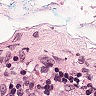
Metastatic tissue present: no